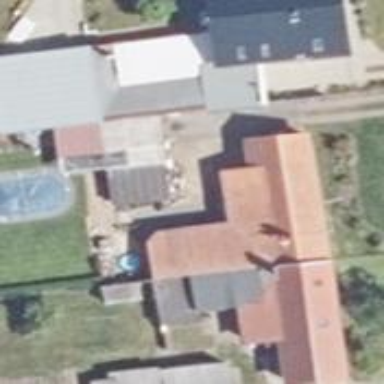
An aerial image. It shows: Semidetached house.